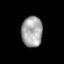
Tissue: prostate
Cell type: T cells
Senescence score: 0.298
Nuclear area (px): 627
Mean DAPI intensity: 165.778